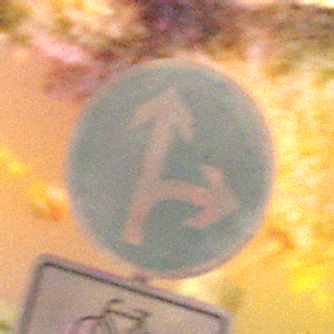
Verkehrszeichen: VorgeschriebeneFahrtrichtungGeradeausOderRechts
Zusatzzeichen unten: EinspurigeFahrzeugeFrei5
Umgebung: Outdoor, Nature
Tageszeit: Night
Wetter: Clear
Licht: Natural
Jahreszeit: NotSpecified
Kontrast: LowContrast